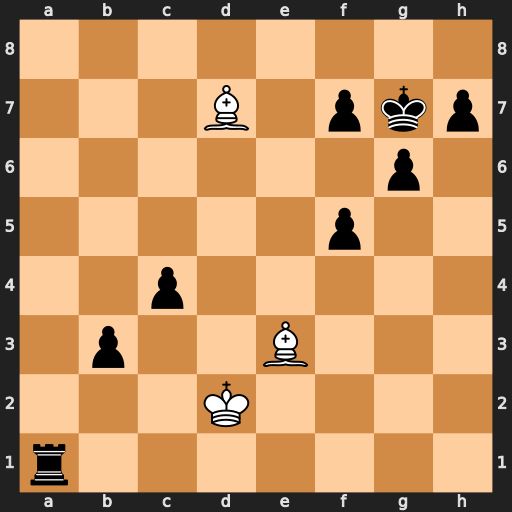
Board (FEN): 8/3B1pkp/6p1/5p2/2p5/1p2B3/3K4/r7
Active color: w
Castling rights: -
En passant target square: -
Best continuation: Bd4+ Kh6 Bxa1